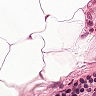
Metastatic tissue present: no